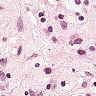
Metastatic tissue present: yes